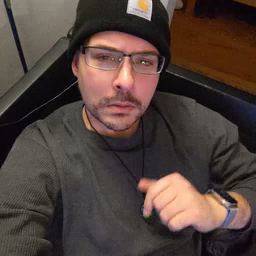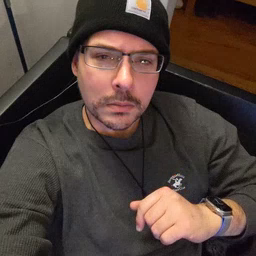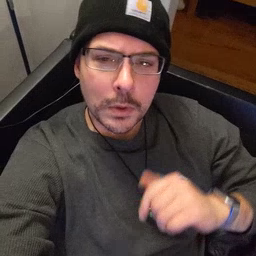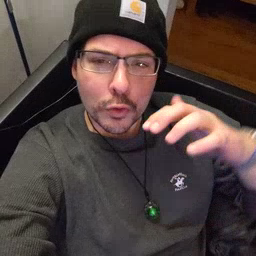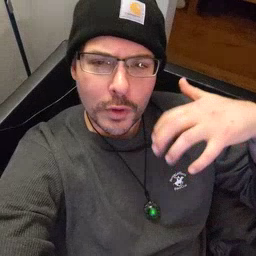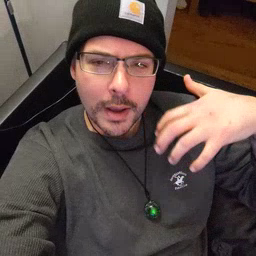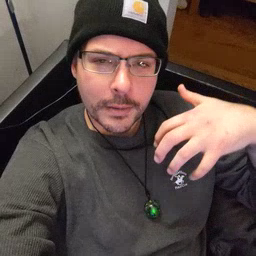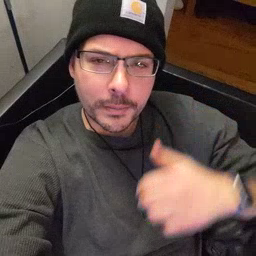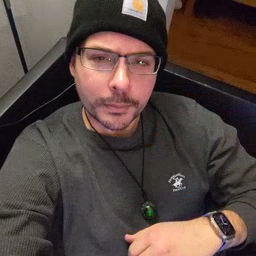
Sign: rain